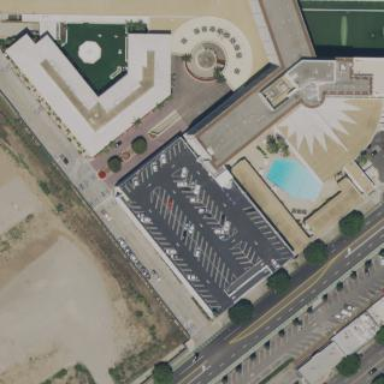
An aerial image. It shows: Multi-storey parking building.